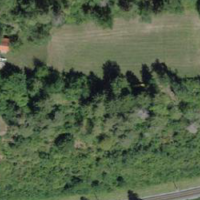
EUNIS habitat code: 41
Species observed at this site:
Neotinea ustulata
Regulus regulus
Ajuga genevensis
Primula veris
Lophophanes cristatus
Periparus ater